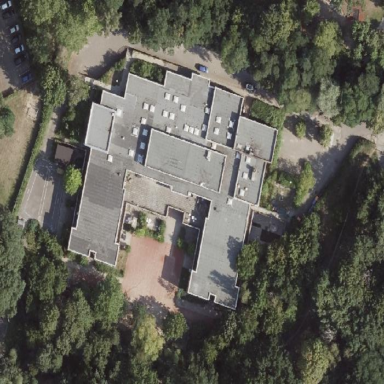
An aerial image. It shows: School.